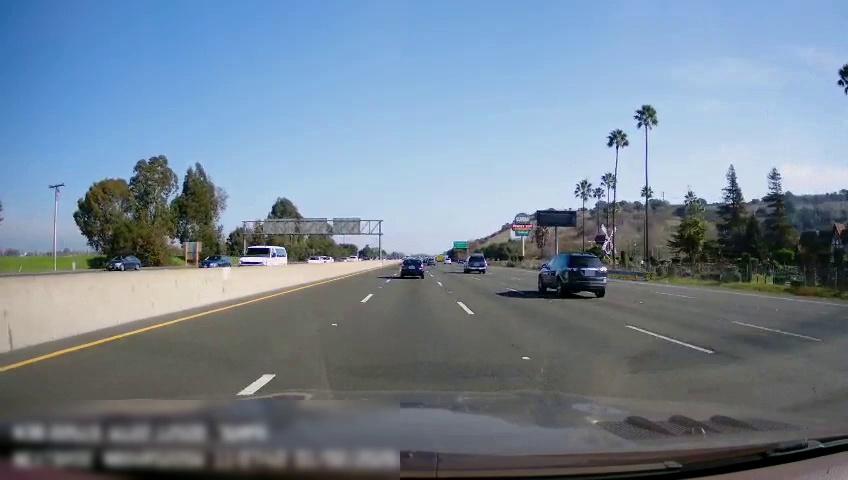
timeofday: Day
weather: Sunny
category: Drivable Space
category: Vehicles | SUV
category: Vehicles | SUV
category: Vehicles | SUV
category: Vehicles | Car
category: Vehicles | Car
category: Vehicles | Van
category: Vehicles | Car
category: Vehicles | Car
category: Lanes | Alternate Lane
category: Lanes | Current Lane
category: Lanes | Current Lane
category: Lanes | Alternate Lane
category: Lanes | Alternate Lane
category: Lanes | Alternate Lane
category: Lanes | Alternate Lane
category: Traffic | Signs
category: Traffic | Signs
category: Traffic | Signs
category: Traffic | Signs
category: Traffic | Signs